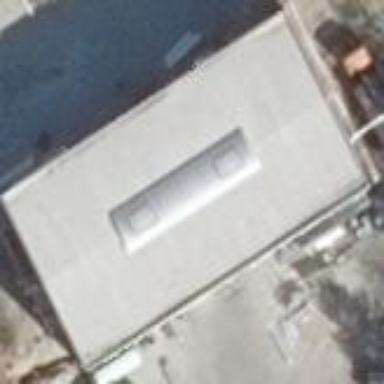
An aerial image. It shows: Building.